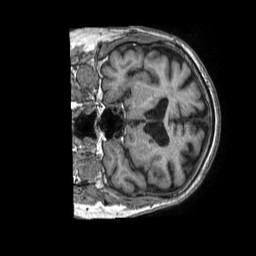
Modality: T1w
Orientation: coronal
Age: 73
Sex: male
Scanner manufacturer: philips
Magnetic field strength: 1.5 T
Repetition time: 0.007246 s
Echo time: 0.003303 s